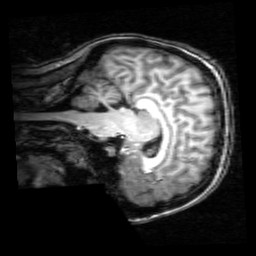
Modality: T1w
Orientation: sagittal
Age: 21
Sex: female
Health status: healthy
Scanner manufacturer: philips
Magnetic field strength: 3 T
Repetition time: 0.008 s
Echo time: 0.0037 s